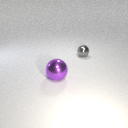
small gray metal sphere behind large purple metal sphere